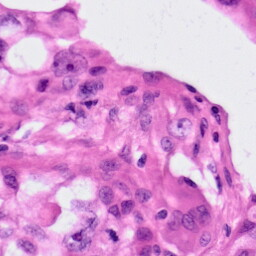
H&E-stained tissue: Lung